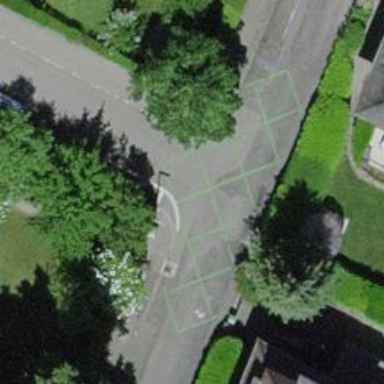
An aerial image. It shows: Kerb barrier.